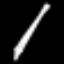
Label: pencil